Question: I am trying to get a new series by calculating 10 to the power of an existing series. I have tried 'pandas.Series.rpow' and 'numpy.power', but they all show strange results.
Here is my code:
'''
data = pd.read_csv('Book1.csv', sep=',', header=None, encoding='utf-8')
iexp = data.iloc[:, 9]
s = pd.Series(10, index=iexp.index)
print(s ** iexp)
'''

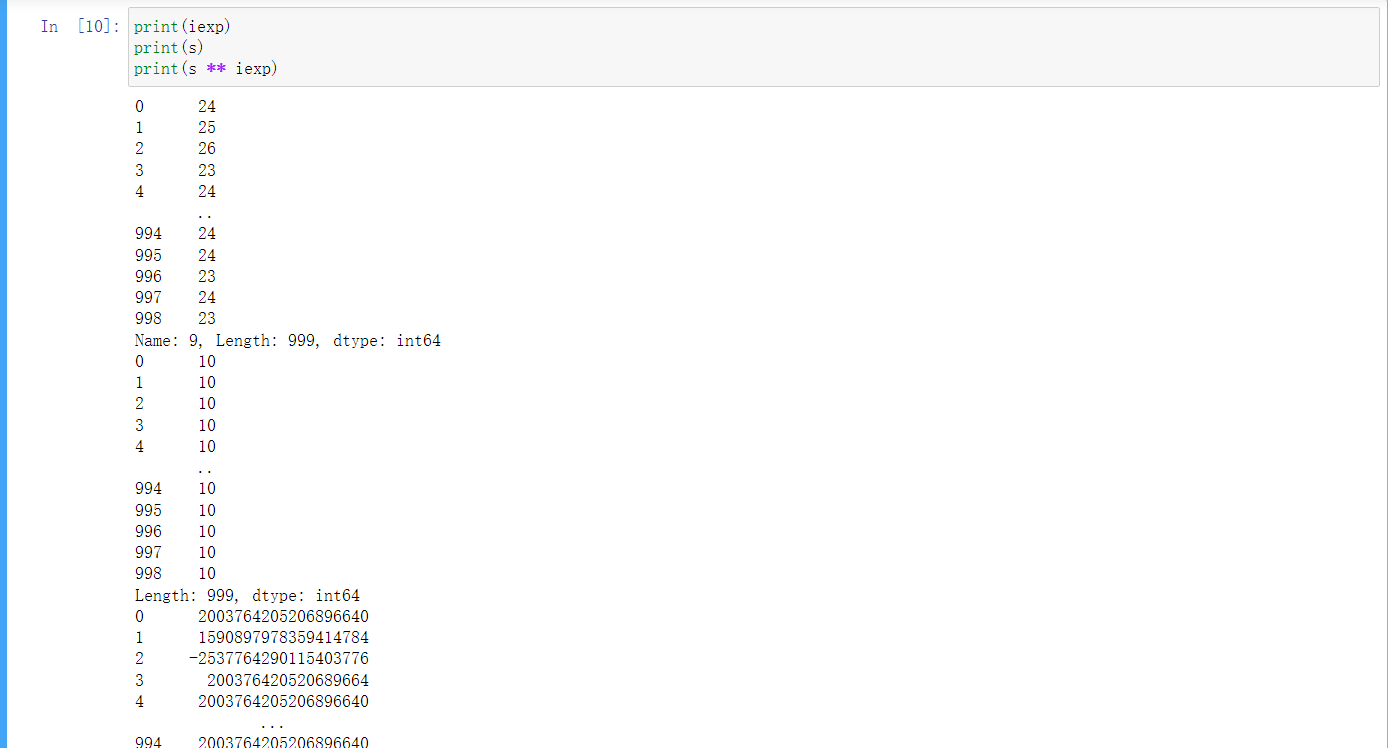
Answer: As @BigBen suggested, 'int64' is the problem here. You need to change it to a proper dtype:
'''
df = df.astype("float")
'''
Consider the following example:
'''
df = pd.DataFrame({'A': [10,20,30,34],
'B': [10,10,10,10]})
df
'''
output:
<URL>
The columns have 'int64' dtypes:
'''
df.dtypes
'''
output:
<URL>
Something similar to your code:
'''
iexp = df.iloc[:, 0]
s = pd.Series(10, index=iexp.index)
iexp, s
'''
output:
<URL>
Now, the output of
'''
print(s ** iexp)
'''
is this:
<URL>
As can be discerned, the 'int64' dtypes becomes problematic at large numbers.
Now, change the dtype:
'''
df = df.astype("float")
'''
Now, the dtypes are 'float64' and you would get the following outputs:
<URL>
<URL>
Finally, note that you can change the dtype of a subset of columns as well if needed. For example to give the column A the dtype of 'float':
'''
df = df.astype({"A": float})
'''